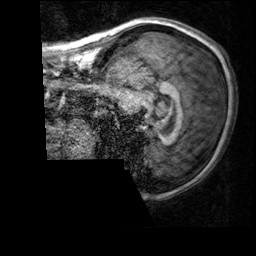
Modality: T1w
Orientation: sagittal
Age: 46
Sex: female
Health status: healthy
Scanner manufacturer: siemens
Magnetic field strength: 3 T
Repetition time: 2.3 s
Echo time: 0.00303 s